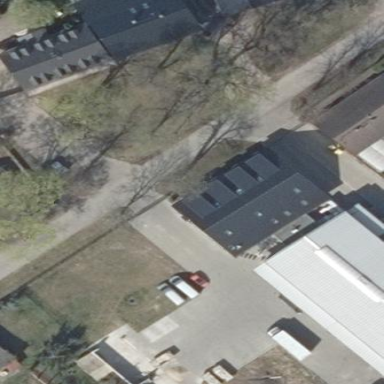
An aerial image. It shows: Commercial building.